Question: Here is my 'JSONArray' Response from Web service:

And Class Java :
'''
public class Product {
private int id,price,discount;
private String name,image,description,discount_type,discount_exp;
@SerializedName("products")
private List<Product> products;
public Product()
{
}
}
'''
response is null
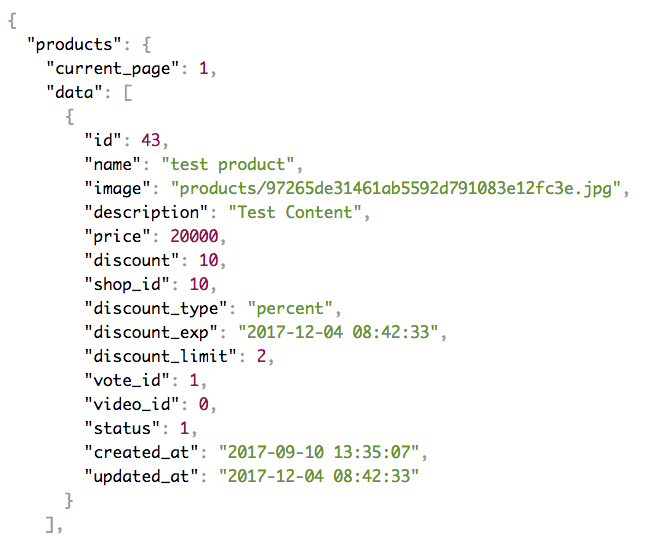
Answer: Your 'POJO' 'class' is wrong
Try this
'''
public class Products_Main
{
@SerializedName("current_page")
int current_page;
@SerializedName("data")
private List<Product> products;
public int getCurrent_page() {
return current_page;
}
public void setCurrent_page(int current_page) {
this.current_page = current_page;
}
public List<Product> getProducts() {
return products;
}
public void setProducts(List<Product> products) {
this.products = products;
}
}
'''
and
'''
class Product {
@SerializedName("id")
private int id;
@SerializedName("price")
int price;
@SerializedName("discount")
int discount;
@SerializedName("name")
private String name;
@SerializedName("image")
private String image;
@SerializedName("description")
private String description;
@SerializedName("discount_type")
private String discount_type;
@SerializedName("discount_exp")
private String discount_exp;
public int getId() {
return id;
}
public void setId(int id) {
this.id = id;
}
public int getPrice() {
return price;
}
public void setPrice(int price) {
this.price = price;
}
public int getDiscount() {
return discount;
}
public void setDiscount(int discount) {
this.discount = discount;
}
public String getName() {
return name;
}
public void setName(String name) {
this.name = name;
}
public String getImage() {
return image;
}
public void setImage(String image) {
this.image = image;
}
public String getDescription() {
return description;
}
public void setDescription(String description) {
this.description = description;
}
public String getDiscount_type() {
return discount_type;
}
public void setDiscount_type(String discount_type) {
this.discount_type = discount_type;
}
public String getDiscount_exp() {
return discount_exp;
}
public void setDiscount_exp(String discount_exp) {
this.discount_exp = discount_exp;
}
}
'''